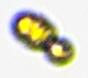
Label: Margalefidinium